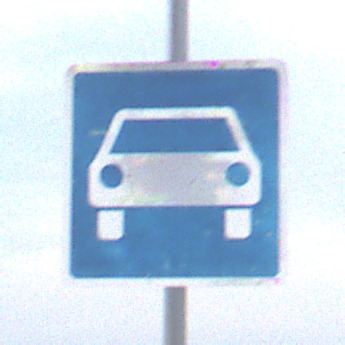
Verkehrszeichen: Kraftfahrstrasse
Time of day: Midday
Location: Outdoor (RoadRail)
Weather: PartlyCloudy
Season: NotSpecified
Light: Natural